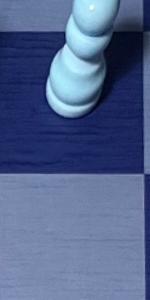
Label: Empty